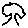
Label: tree